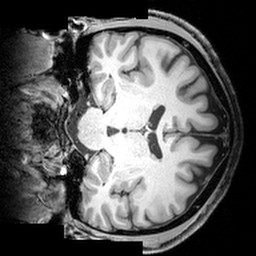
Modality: T1w
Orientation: coronal
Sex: male
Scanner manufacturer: siemens
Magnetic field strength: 3 T
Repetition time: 1.9 s
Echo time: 0.00397 s